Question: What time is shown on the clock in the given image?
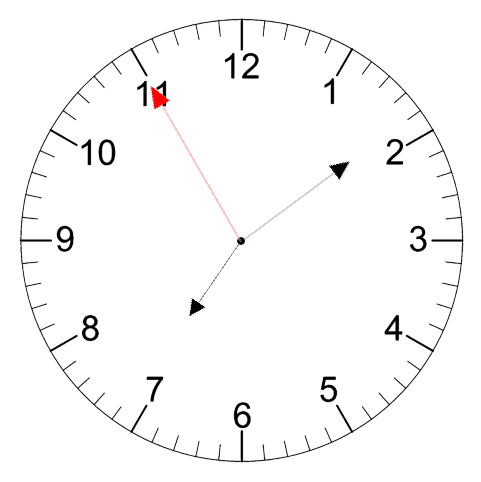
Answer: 07:08:55